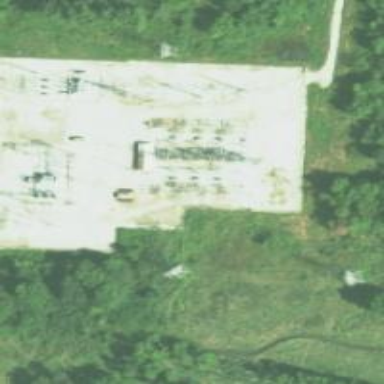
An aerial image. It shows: Switch for power supply.